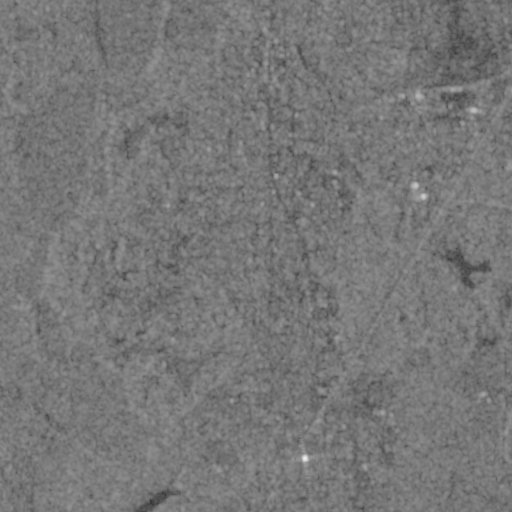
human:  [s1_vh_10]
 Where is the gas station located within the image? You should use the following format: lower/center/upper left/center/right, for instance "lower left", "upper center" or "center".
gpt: The gas station is located in the upper right of the image.
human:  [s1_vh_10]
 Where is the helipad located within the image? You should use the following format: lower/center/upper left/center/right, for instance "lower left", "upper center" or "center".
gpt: The helipad is located in the center right of the image.
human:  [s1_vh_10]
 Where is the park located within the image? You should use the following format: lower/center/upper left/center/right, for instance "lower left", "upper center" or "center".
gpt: The park is located in the upper of the image.
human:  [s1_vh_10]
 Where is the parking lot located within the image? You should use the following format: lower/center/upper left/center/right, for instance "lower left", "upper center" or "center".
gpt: The parking lot is located in the upper center of the image.
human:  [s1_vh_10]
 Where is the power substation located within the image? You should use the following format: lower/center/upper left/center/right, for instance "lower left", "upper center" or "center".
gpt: The power substation is located in the upper right of the image.
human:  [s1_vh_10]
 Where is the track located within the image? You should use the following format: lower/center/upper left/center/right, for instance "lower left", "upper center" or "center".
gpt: The track is located in the center right of the image.
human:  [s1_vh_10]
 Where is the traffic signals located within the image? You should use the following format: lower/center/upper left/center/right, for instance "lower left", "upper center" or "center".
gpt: The traffic signals is located in the upper center of the image.
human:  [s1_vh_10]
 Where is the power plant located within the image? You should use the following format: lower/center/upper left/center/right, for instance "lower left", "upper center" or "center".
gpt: There is no power plant in the image.

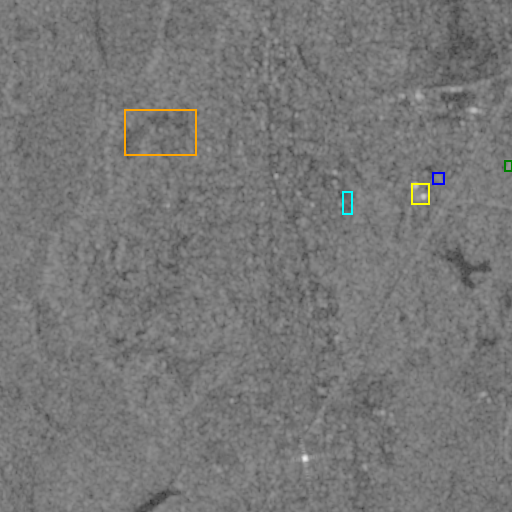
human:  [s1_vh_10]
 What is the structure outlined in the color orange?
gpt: The structure outlined in orange is a park.
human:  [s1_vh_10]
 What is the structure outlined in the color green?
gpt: The structure outlined in green is a power substation.
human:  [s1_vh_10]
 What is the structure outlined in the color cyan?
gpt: The structure outlined in cyan is a track.
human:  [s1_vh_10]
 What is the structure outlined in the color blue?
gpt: The structure outlined in blue is a building.
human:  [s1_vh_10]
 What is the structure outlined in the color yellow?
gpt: The structure outlined in yellow is a building.
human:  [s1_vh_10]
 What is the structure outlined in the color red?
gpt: There is no red outline.